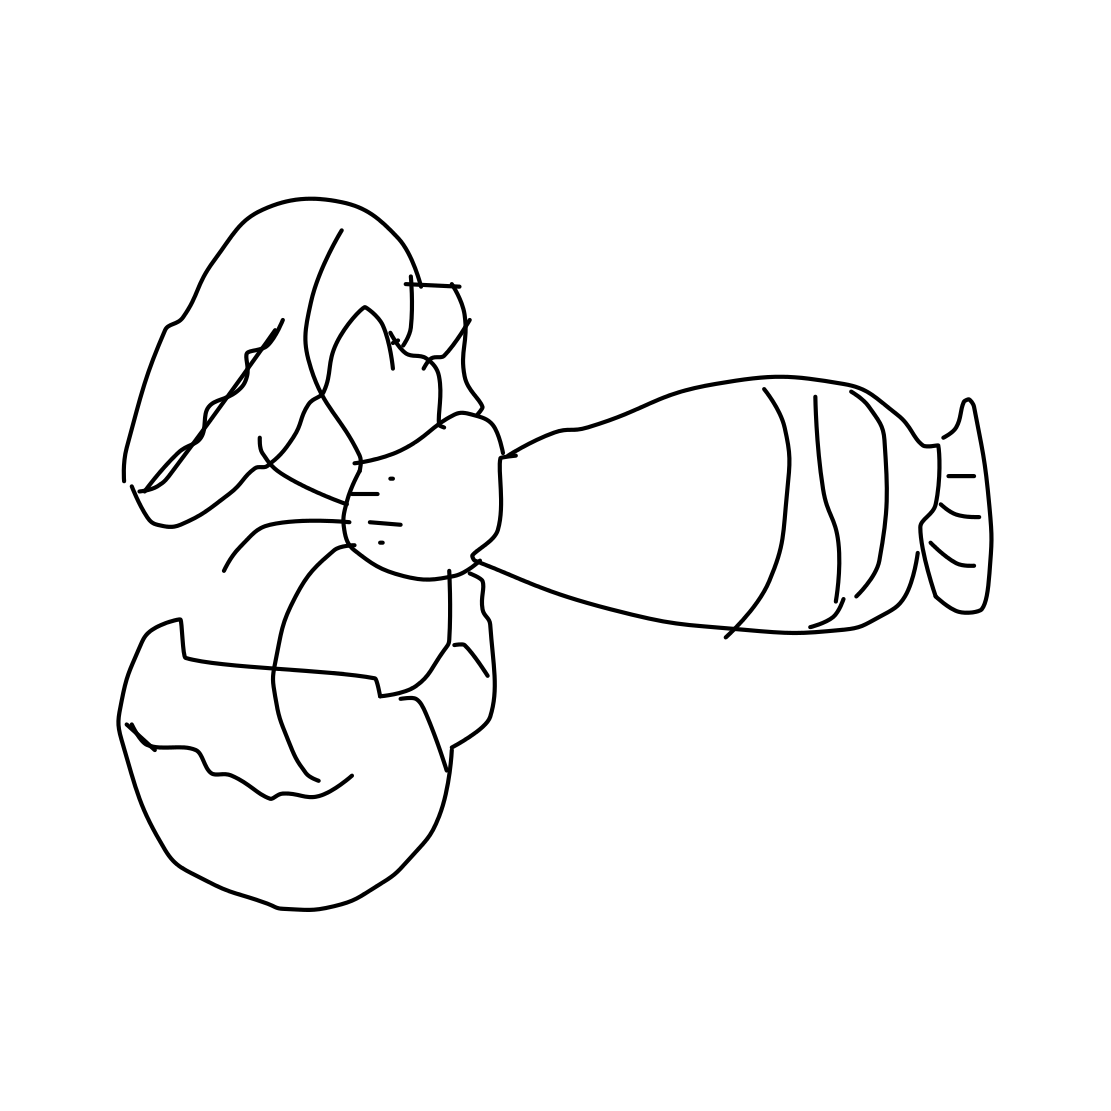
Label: lobster